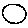
Label: circle